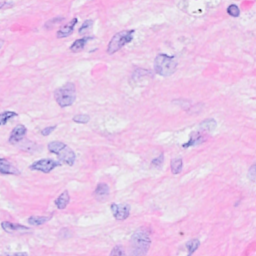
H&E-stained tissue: Breast